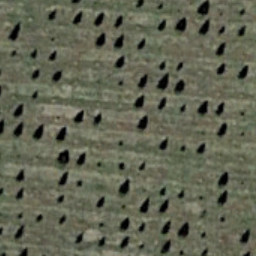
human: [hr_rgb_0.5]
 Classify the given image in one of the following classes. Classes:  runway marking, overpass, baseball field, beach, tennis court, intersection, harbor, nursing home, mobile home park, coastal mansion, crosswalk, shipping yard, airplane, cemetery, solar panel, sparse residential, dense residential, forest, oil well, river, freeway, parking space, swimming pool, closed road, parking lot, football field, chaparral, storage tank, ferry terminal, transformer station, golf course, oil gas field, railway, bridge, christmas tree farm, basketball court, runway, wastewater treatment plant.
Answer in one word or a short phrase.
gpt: christmas tree farm